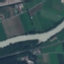
Land use / land cover class: River